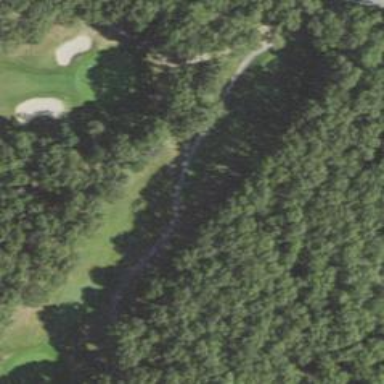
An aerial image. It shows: Path designated for golf carts.